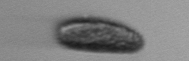
Label: Pseudochattonella_farcimen